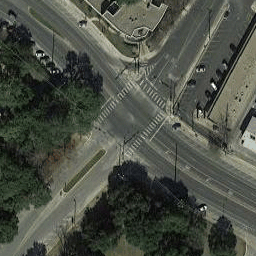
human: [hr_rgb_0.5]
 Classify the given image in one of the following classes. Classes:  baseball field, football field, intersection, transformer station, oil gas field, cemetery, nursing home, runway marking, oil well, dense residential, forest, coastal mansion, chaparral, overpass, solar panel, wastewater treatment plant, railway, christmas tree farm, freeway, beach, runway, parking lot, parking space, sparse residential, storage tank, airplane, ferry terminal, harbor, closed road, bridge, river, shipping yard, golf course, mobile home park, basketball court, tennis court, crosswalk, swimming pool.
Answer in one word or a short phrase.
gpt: intersection